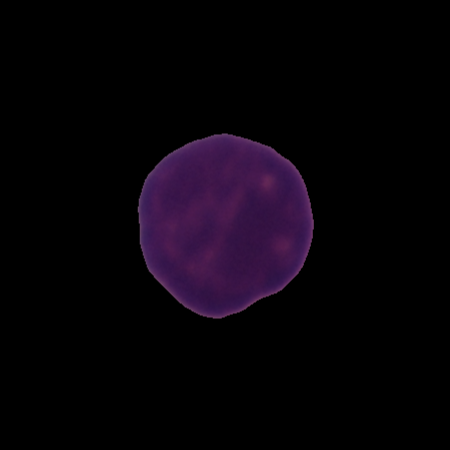
Label: healthy